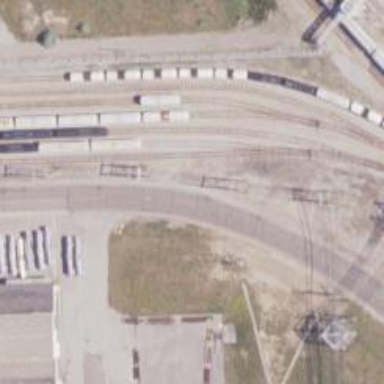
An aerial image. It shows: Railway spur service.